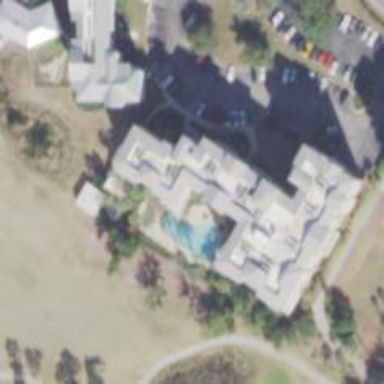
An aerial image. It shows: Hotel building.